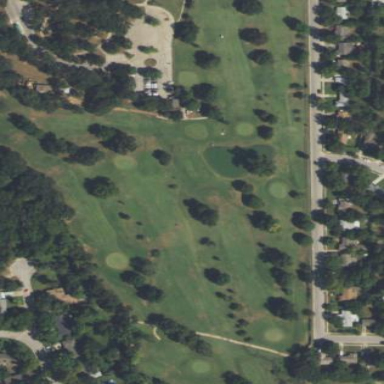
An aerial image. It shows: Golf course.